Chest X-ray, PA view. Patient: 43 years old, sex M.
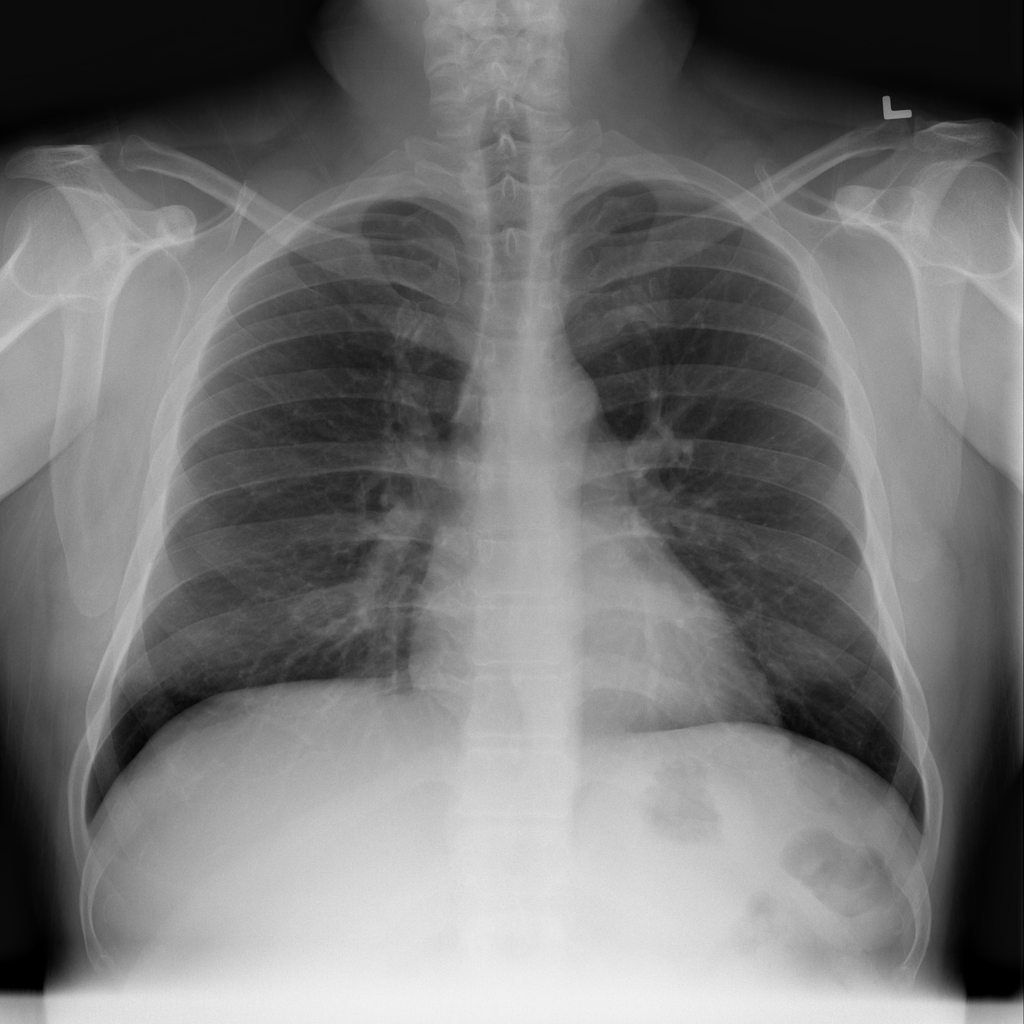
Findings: Infiltration